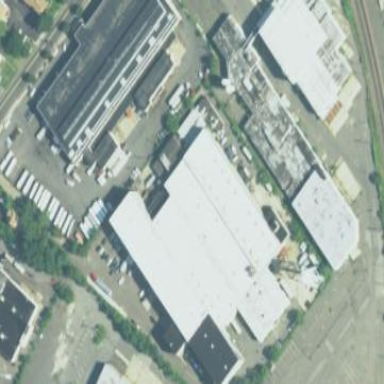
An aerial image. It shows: Industrial building.